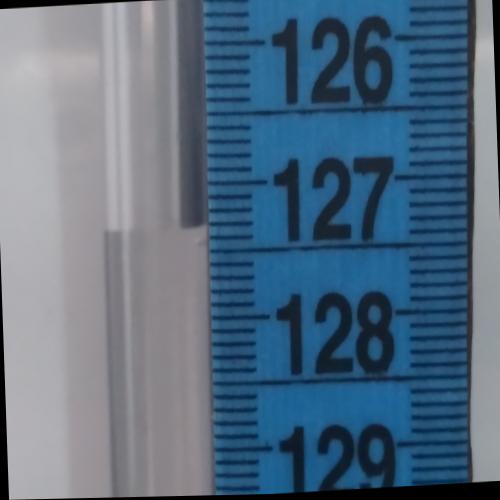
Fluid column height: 127.3 cm